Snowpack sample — Buffalo Mountain, Silverthorne, Colorado, USA (1/25/25, 10:11 AM MST)
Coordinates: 39.6222, -106.1139
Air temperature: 22 °F
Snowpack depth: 110 cm
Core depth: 10 cm
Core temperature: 46.4 °F
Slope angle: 12°, slope face: 102°
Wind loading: high
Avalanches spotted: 0
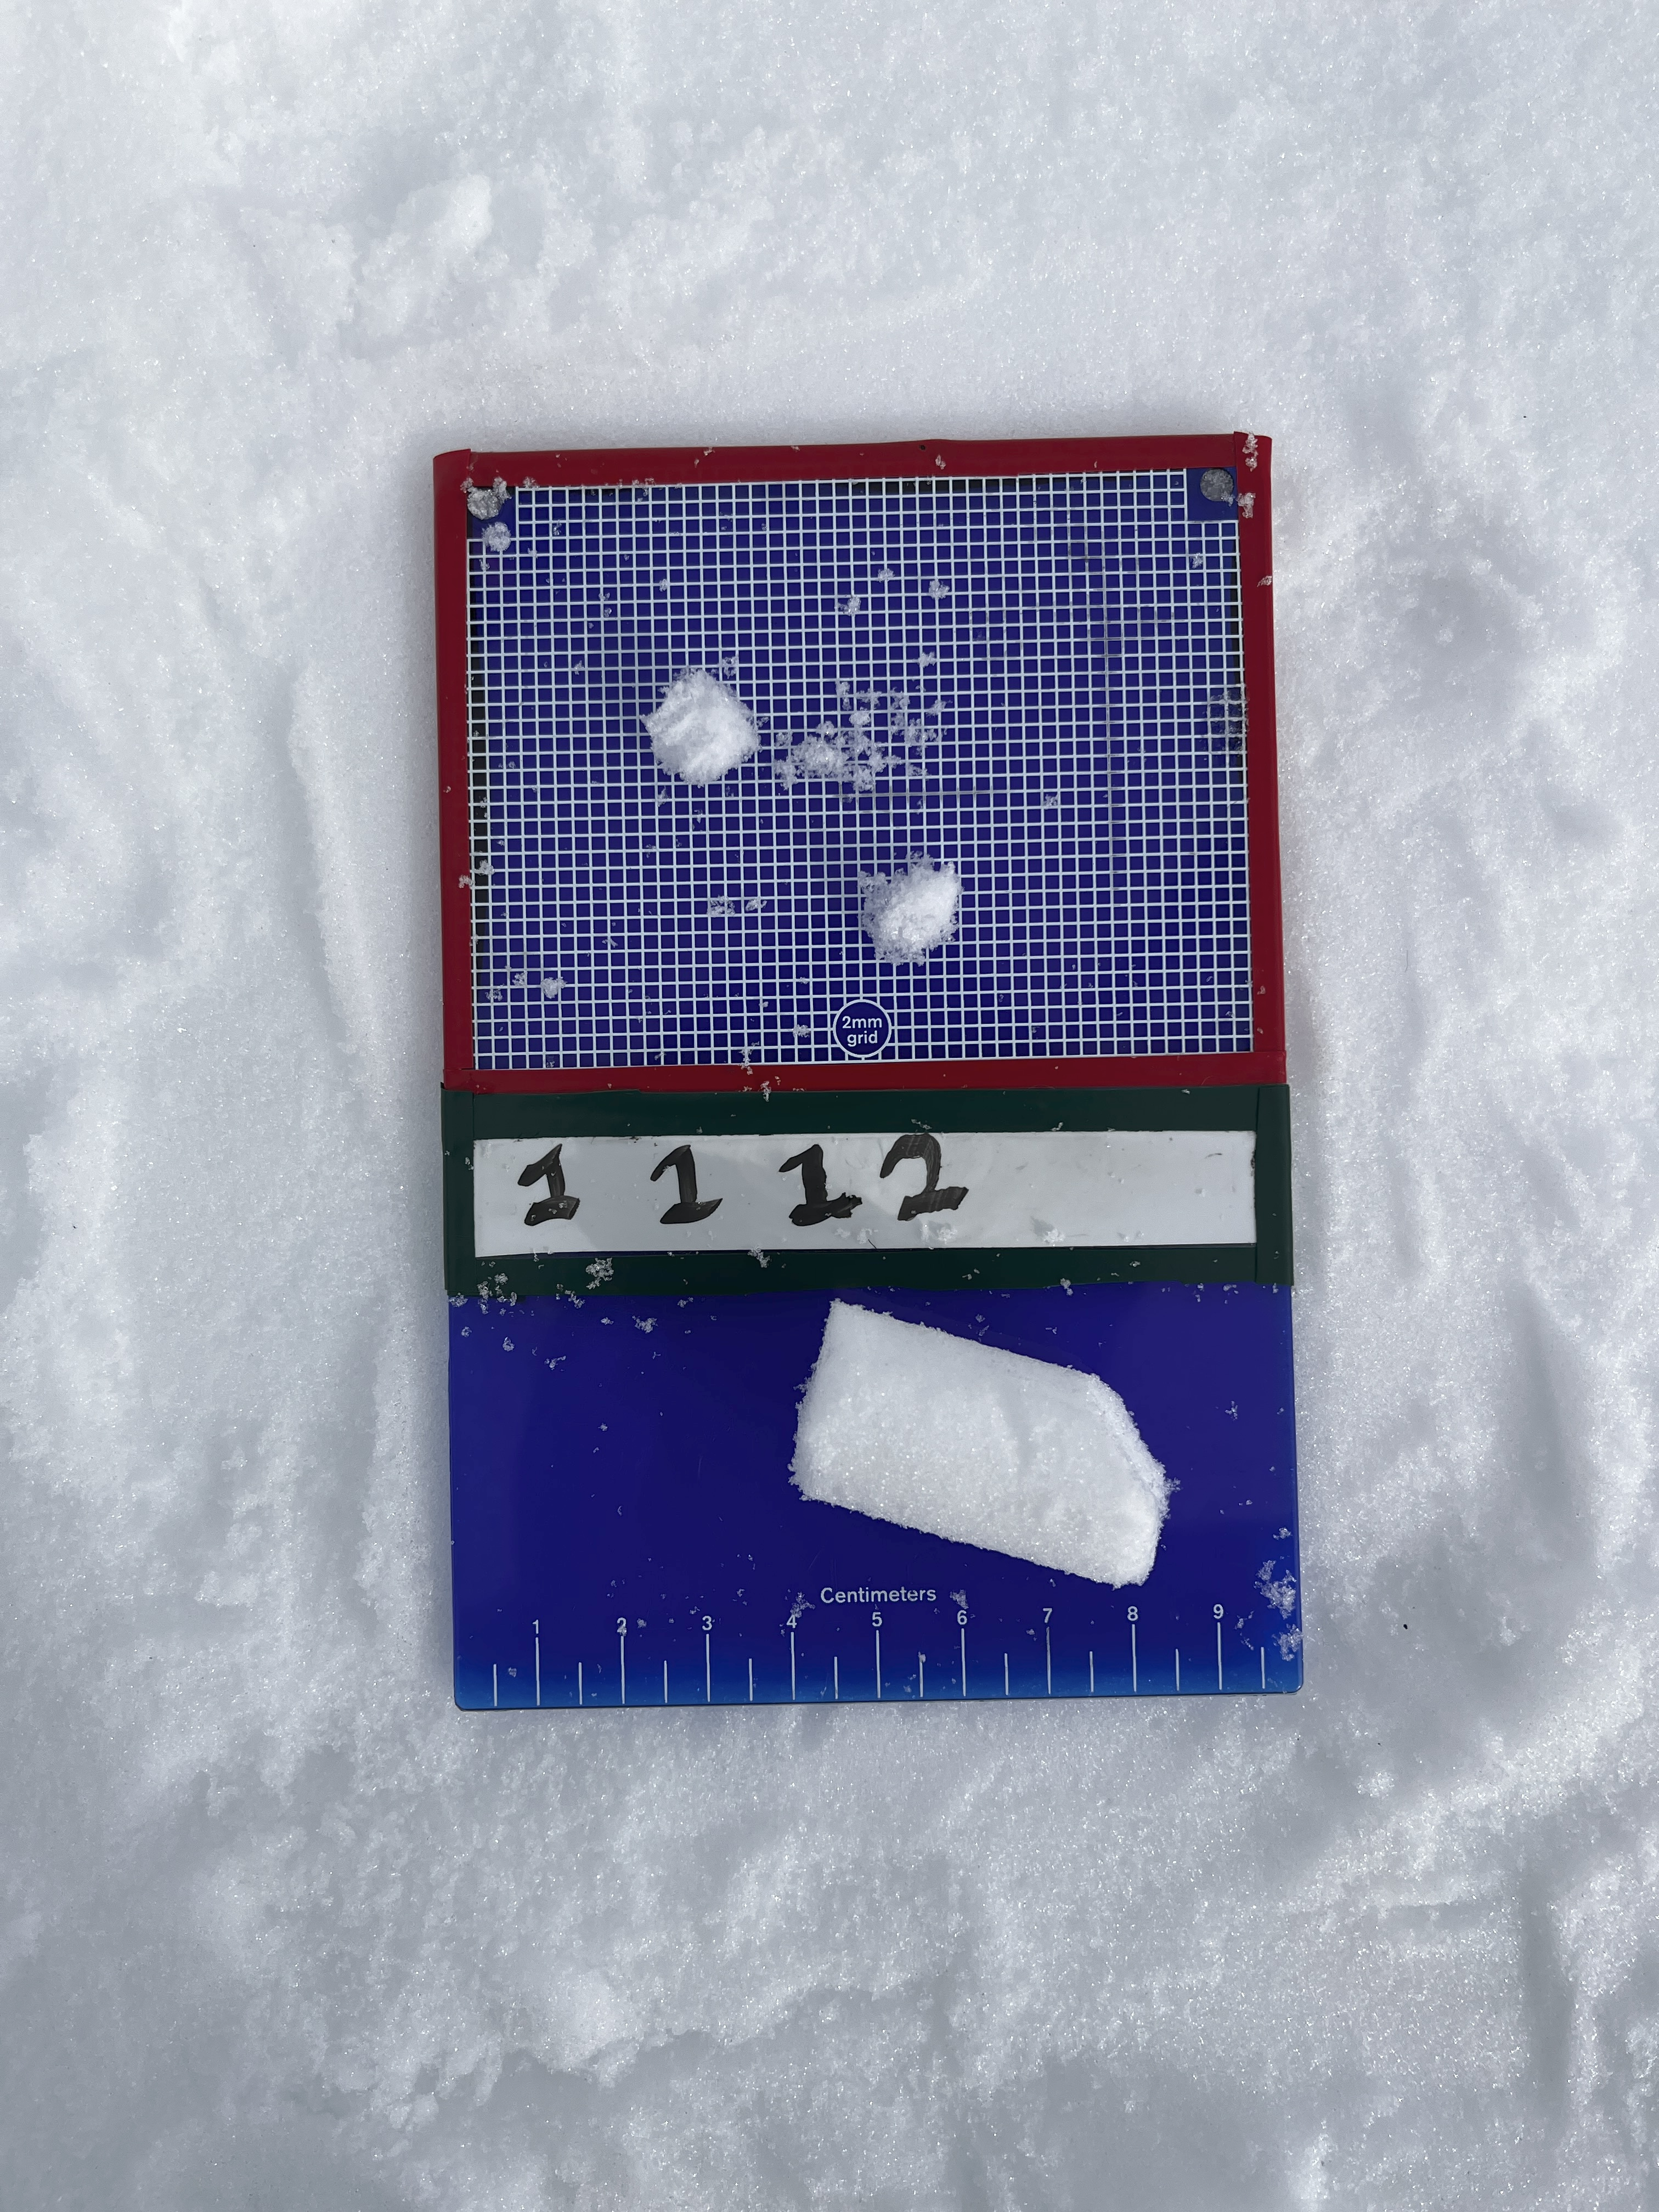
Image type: crystal_card
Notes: No avalanches nearby, collected on the outskirts of a fire break 15 meters from the treeline, on way to Buffalo and Red Mountain